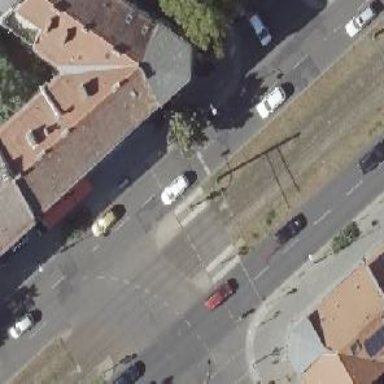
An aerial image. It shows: Crossing with traffic signals.